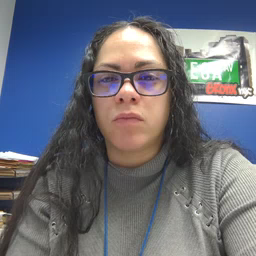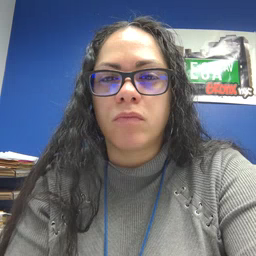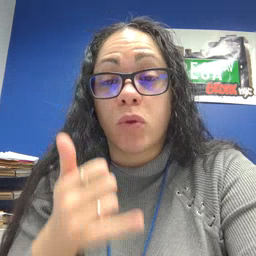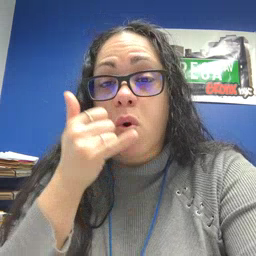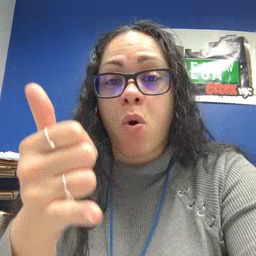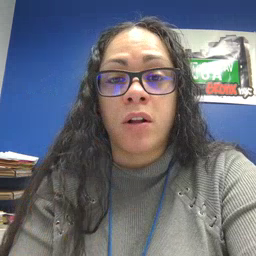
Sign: callonphone